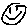
Label: smiley face